Question: I have a Google HTML web app I am creating to allow several users to go in and report their expenses for their credit card. First I paste a raw data report into a Google spreadsheet, then an HTML web app is launched which displays the users transactions in an HTML table. I also added drop boxes in the last column to allow the user to select which type of expense each transaction is.
I need help figuring out how to send the data the user selects from the drop downs back to google sheets. I would like this information to be sent back when the user clicks the submit button.
Here is what I have so far:
## index.html
'''
<?
var ss = SpreadsheetApp.openById('myID');
var HomeSheet = ss.getSheetByName('Home');
var StoreNum = HomeSheet.getRange(5, 2).getValue();
var StoreSheet = ss.getSheetByName(StoreNum);
var data = StoreSheet.getRange('A7:I' + lastRow('A',StoreNum)).getValues();
?>
<h2>Location: <?= StoreNum ?></h2>
<button onclick='buttonFunction()'>Submit</button>
<body style='background-color:#cccccc'>
<table class='myTable' border='1'>
<th align='center'>Settlement Date</th>
<th align='center'>Purchase Date</th>
<th align='center'>Purchase Time</th>
<? for (var i = 0; i < data.length; i++) { ?>
<tr>
<? for (var j = 0; j < data[i].length; j++) { ?>
<td align='center'>
<?= data[i][j] ?>
</td>
<? } ?>
<td align='center'>
<form>
<select>
<option value="Select Type">Select Type</option>
<option value="Food">Food</option>
<option value="M&R">M&R</option>
<option value="Office Sup">Office Sup</option>
<option value="Other">Other</option>
</select>
</form>
</td>
</tr>
<? }?>
</table>
</body>
'''
## Code.gs
'''
function doGet() {
return HtmlService.createTemplateFromFile('index').evaluate()
}
function include(file) {
return HtmlService.createHtmlOutputFromFile(file).getContent();
}
function submitRequest() {
var table = document.getElementsByClassName('myTable')[0];
var tableRow = table.rows[1][8];
var tableContent = tableRow.firstChild.textContent;
StoreSheet.getRange('D15:D18').setValues(tableContent)
}
'''
I tried to do the above function, which I found from somewhere, but I get a '"document not defined"' error. I'm pretty sure its because the 'document.getElementsByTagName' needs to be called in the '<script>' of an HTML file but I'm not really sure where to go from here, I've been successful in getting Google sheet data into HTML but not backwards.
Here is an image of the table if it helps to visualize.... I am not sure if I should be grabbing the data by the table, or by the dropdown box elements.

## EDIT: CONFIRMED WORKING
(Juan Diego's answer) index.html file above
Code.gs:
'''
function setValue(value) {
var ss = SpreadsheetApp.openById('myID');
var HomeSheet = ss.getSheetByName('Home');
var StoreNum = HomeSheet.getRange(5, 2).getValue();
var StoreSheet = ss.getSheetByName(StoreNum);
StoreSheet.getRange('E1').setValue(value)
}
'''
script.html
'''
<script>
function onSuccess() {
alert('Your request has ben submitted');
}
function buttonFunction() {
var Row = document.getElementById("tablerow");
var Cells = Row.getElementsByTagName("td");
var cellvalue = (Cells[0].innerText);
google.script.run.withSuccessHandler(onSuccess).setValue(cellvalue);
}
</script>
'''
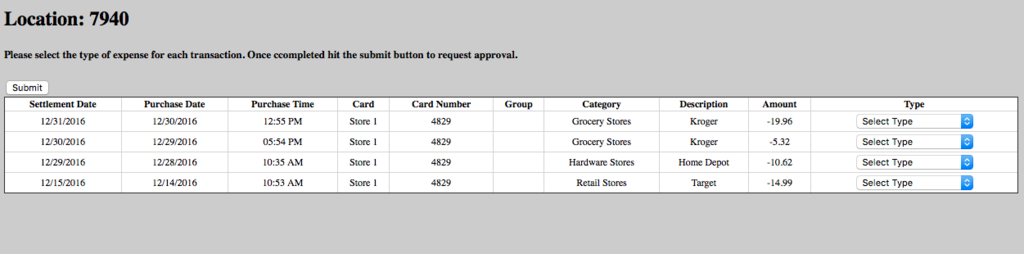
Answer: 'submitRequest()' Should be in the front end and callback a function in the backend sending the data of the HTML form
Check this stackoverflow post: <URL>
Google Doc <URL>
The idea here is to have the function in the front end:
'''
<script>
function submitRequest(){
google.script.run.withSuccessHandler(success).<URL>;
}
</script>
'''
Tha will give you an object in the backend that you can treat